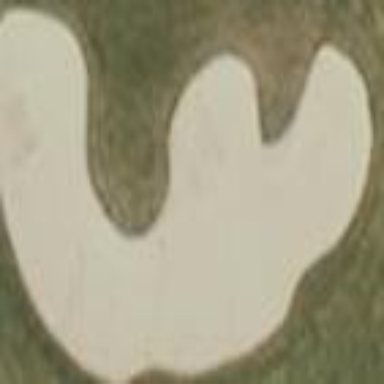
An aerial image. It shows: Golf bunker.